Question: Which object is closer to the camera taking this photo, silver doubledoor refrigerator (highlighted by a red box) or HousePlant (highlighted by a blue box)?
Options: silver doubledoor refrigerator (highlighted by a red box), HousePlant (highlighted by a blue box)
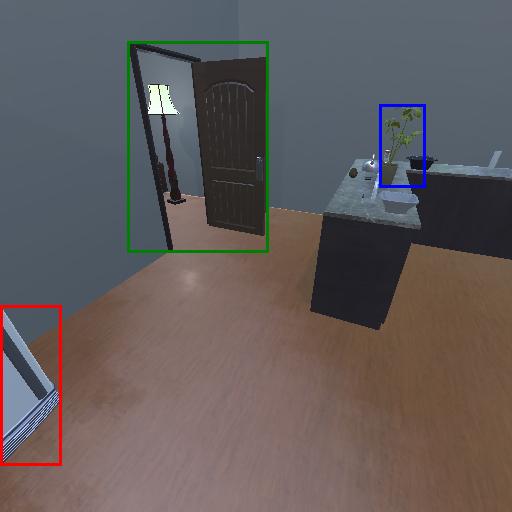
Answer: silver doubledoor refrigerator (highlighted by a red box)